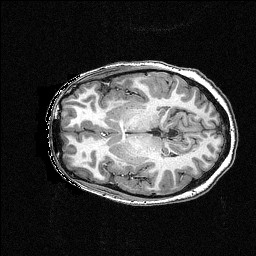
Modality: T1w
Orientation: axial
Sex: female